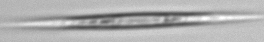
Label: Calciosolenia_brasiliensis